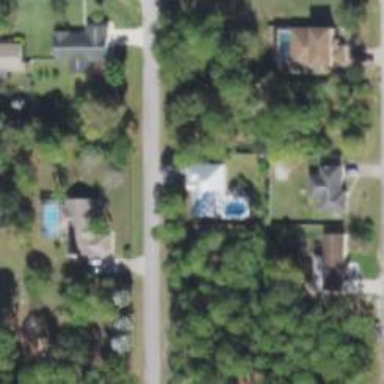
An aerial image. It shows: Driveway leading to service road.